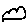
Label: cloud